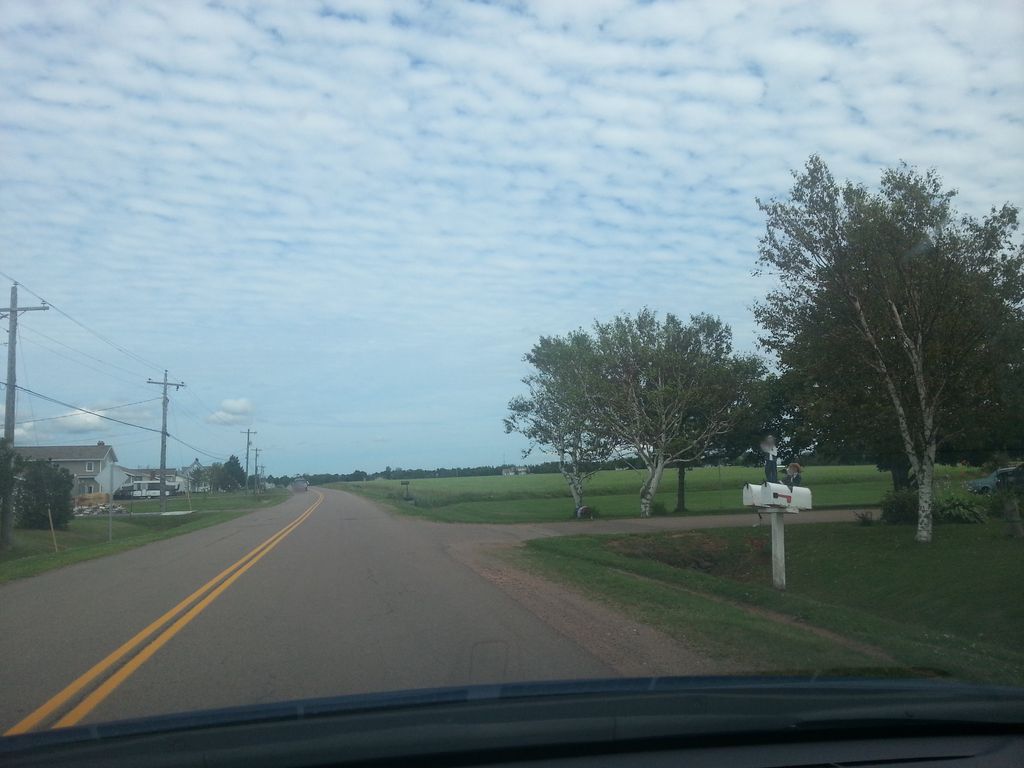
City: charlottetown